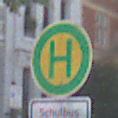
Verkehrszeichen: Haltestelle
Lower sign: ZeitangabenMitBeschraenkungAufWochentage5
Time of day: MorningAfternoon
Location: Outdoor (Urban)
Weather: PartlyCloudy
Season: NotSpecified
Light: Natural